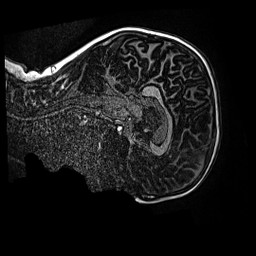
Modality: MP2RAGE
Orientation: sagittal
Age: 12
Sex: male
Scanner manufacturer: siemens
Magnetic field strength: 3 T
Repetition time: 4 s
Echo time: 0.00299 s